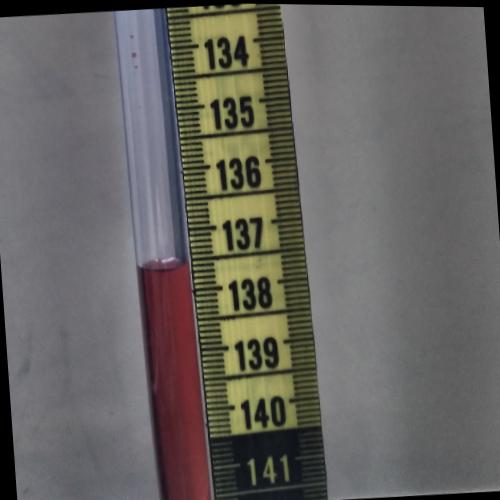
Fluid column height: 137.6 cm